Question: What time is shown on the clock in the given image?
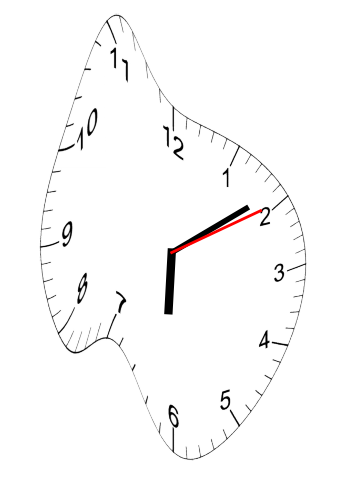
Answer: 06:09:10